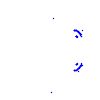
Particle: proton